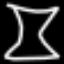
Label: hourglass